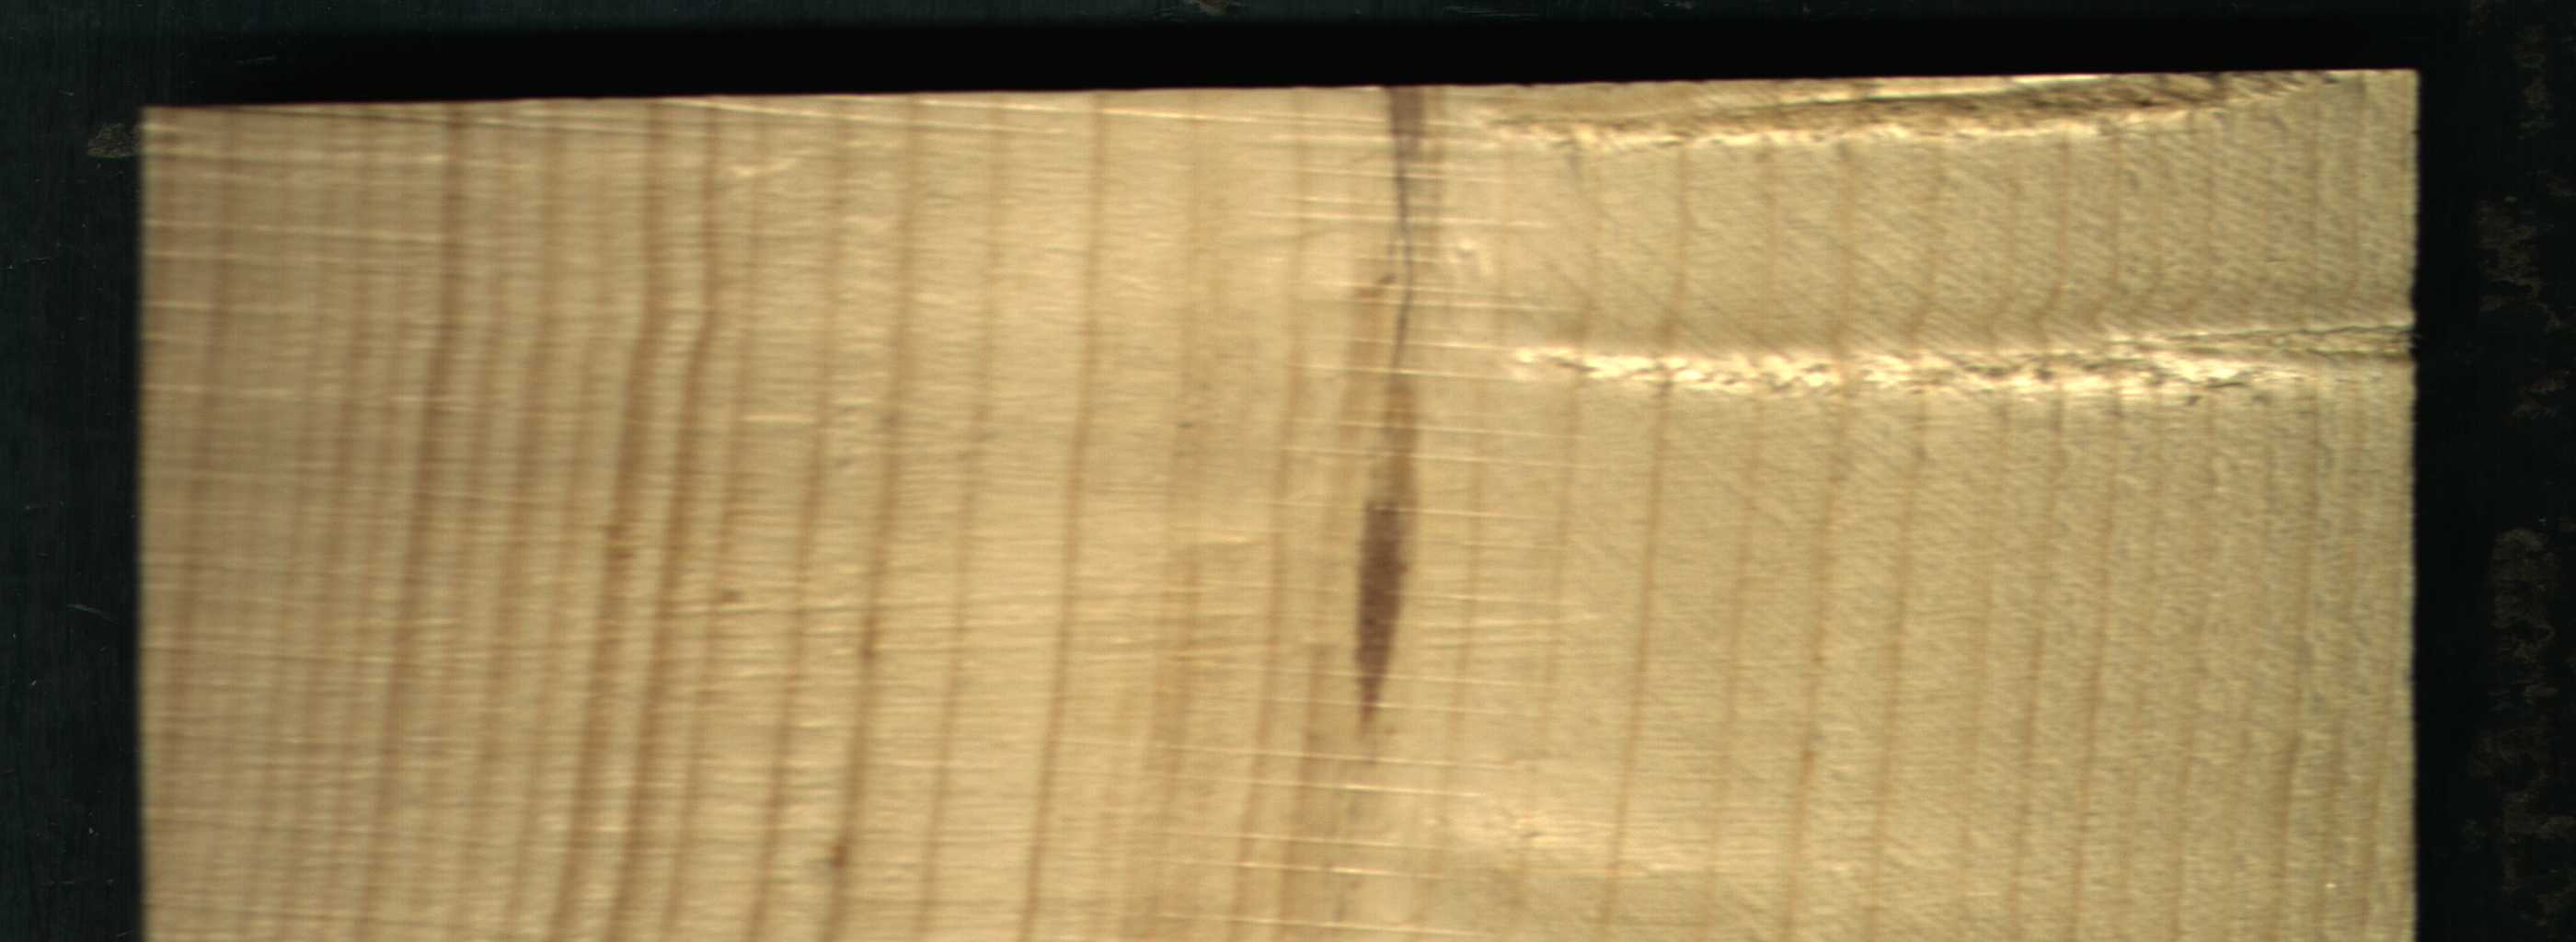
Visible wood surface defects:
resin
resin